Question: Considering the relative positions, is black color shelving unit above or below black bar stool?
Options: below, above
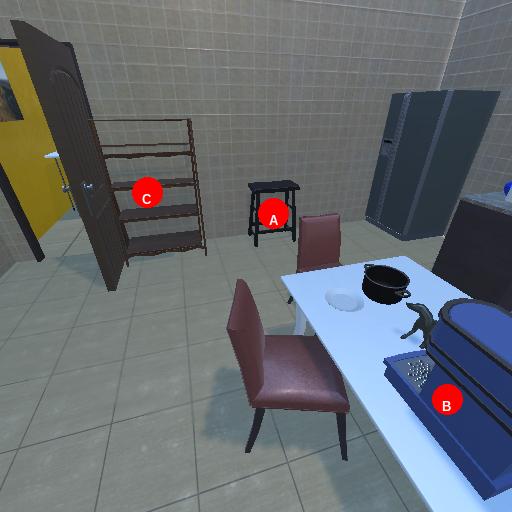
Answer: below